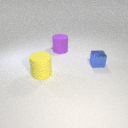
large purple rubber cylinder behind large yellow rubber cylinder